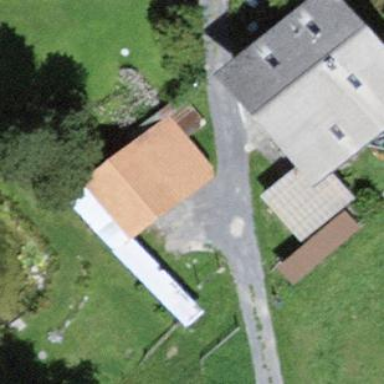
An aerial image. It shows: Barn.